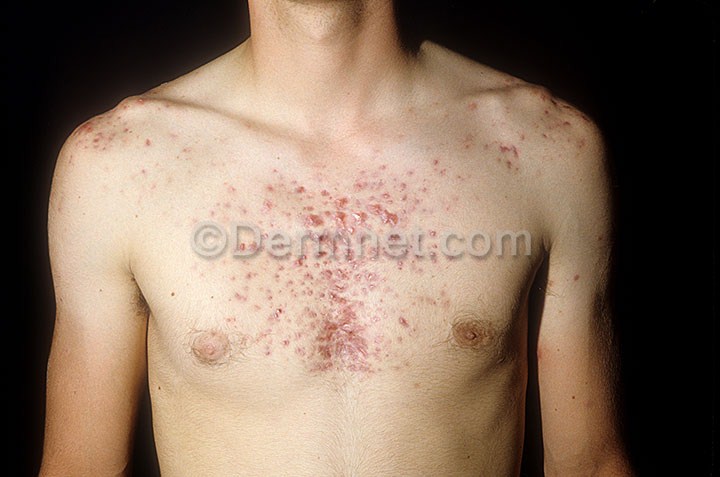
Disease: Acne and Rosacea Photos